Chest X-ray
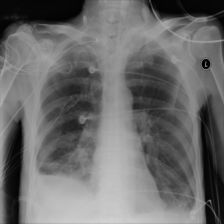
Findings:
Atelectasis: negative
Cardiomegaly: negative
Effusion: positive
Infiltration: negative
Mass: negative
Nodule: negative
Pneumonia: negative
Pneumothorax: negative
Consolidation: negative
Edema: negative
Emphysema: negative
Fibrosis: negative
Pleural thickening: negative
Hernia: negative